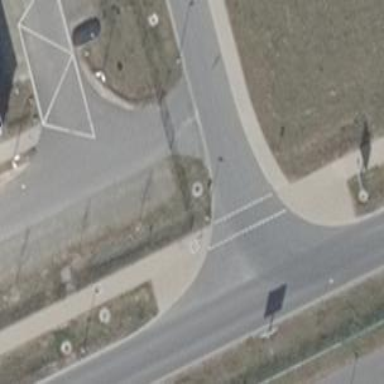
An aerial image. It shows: Road with "give way" sign.